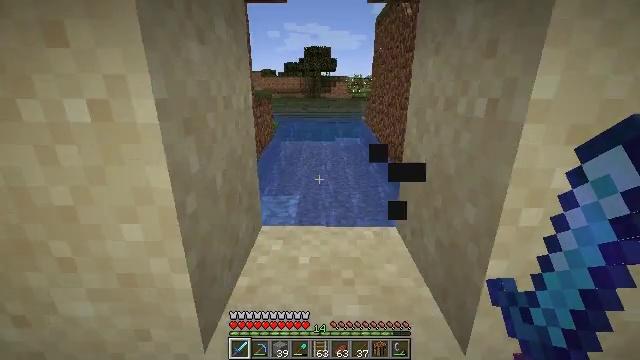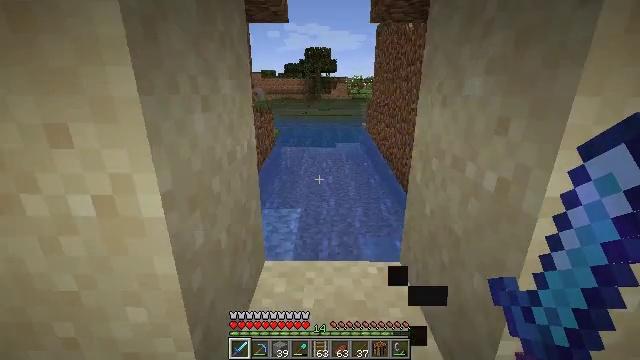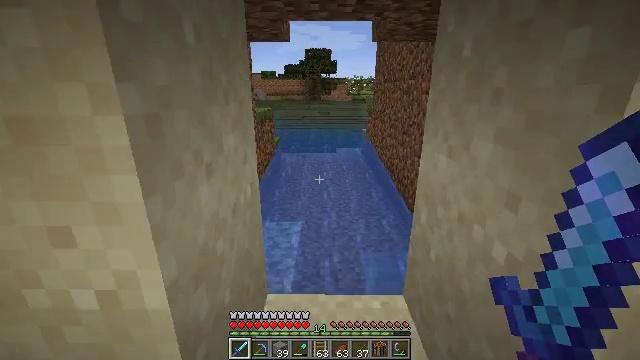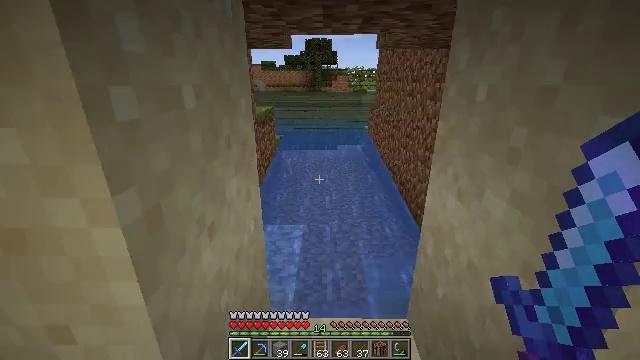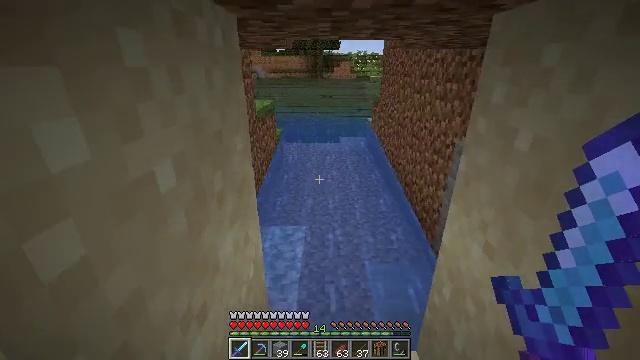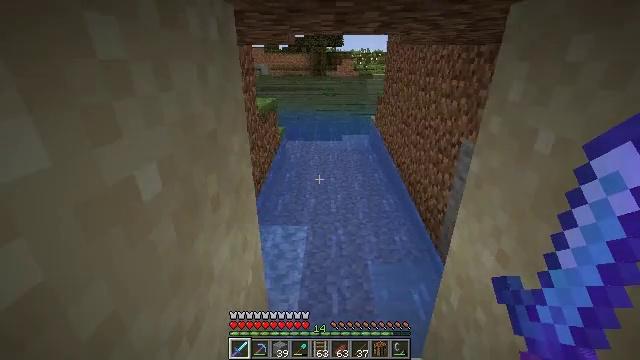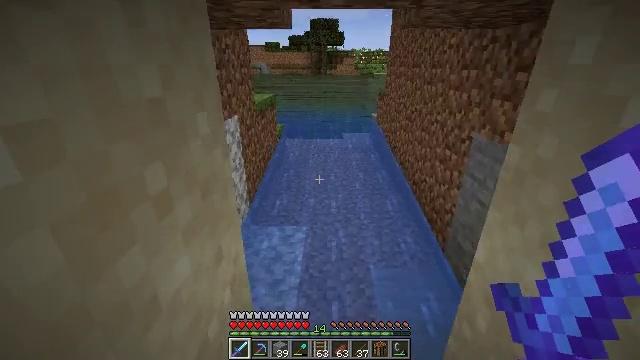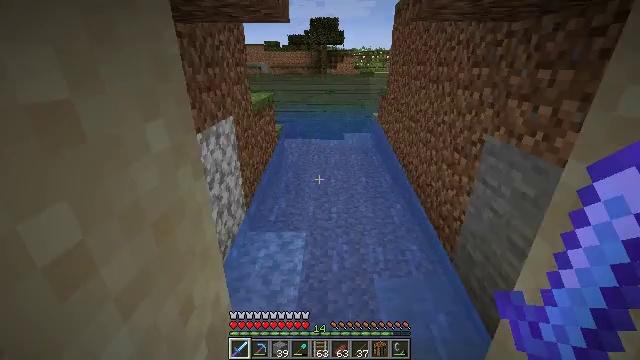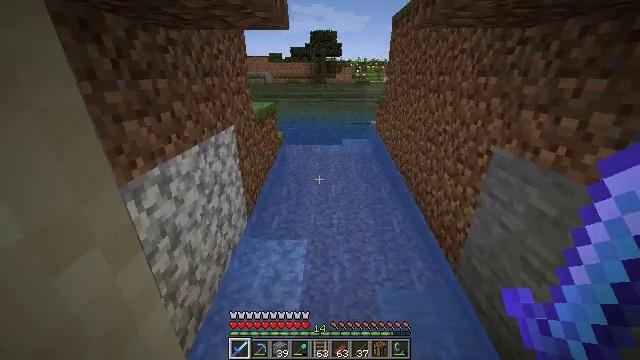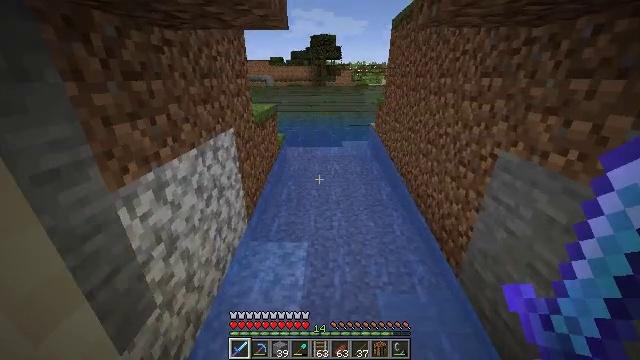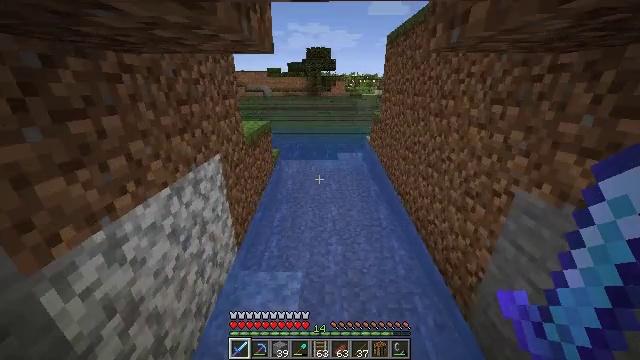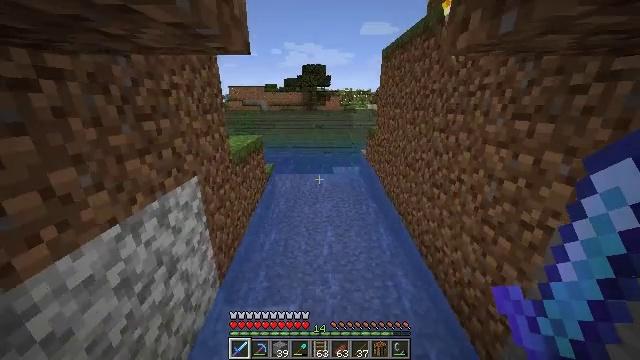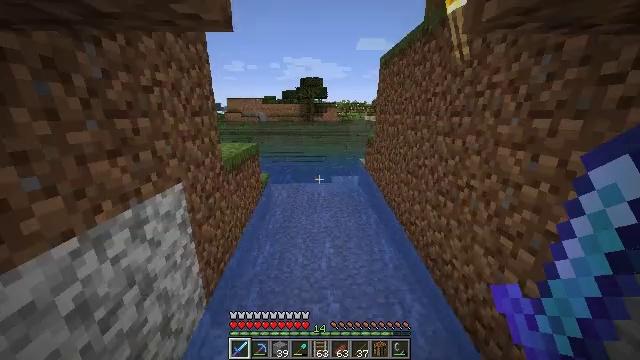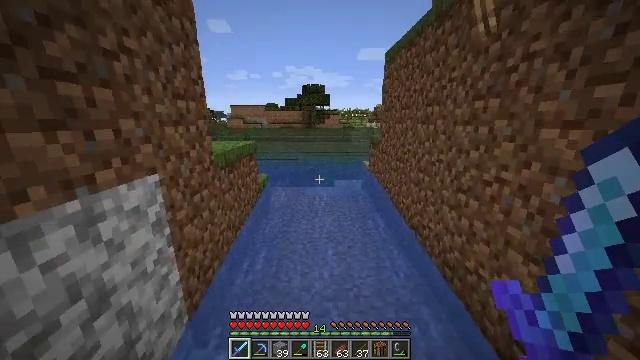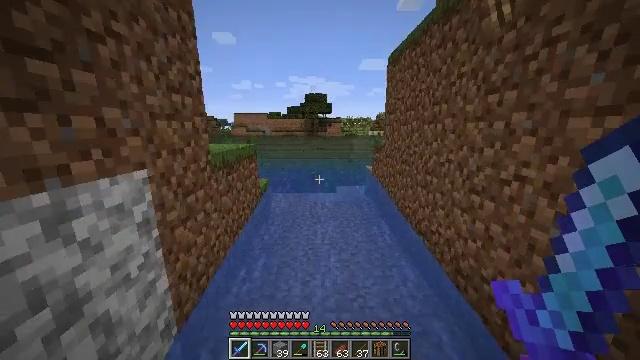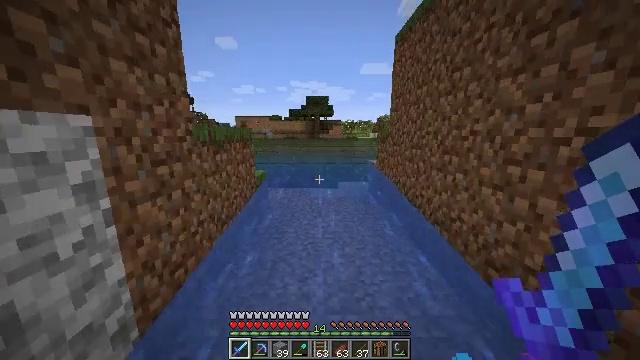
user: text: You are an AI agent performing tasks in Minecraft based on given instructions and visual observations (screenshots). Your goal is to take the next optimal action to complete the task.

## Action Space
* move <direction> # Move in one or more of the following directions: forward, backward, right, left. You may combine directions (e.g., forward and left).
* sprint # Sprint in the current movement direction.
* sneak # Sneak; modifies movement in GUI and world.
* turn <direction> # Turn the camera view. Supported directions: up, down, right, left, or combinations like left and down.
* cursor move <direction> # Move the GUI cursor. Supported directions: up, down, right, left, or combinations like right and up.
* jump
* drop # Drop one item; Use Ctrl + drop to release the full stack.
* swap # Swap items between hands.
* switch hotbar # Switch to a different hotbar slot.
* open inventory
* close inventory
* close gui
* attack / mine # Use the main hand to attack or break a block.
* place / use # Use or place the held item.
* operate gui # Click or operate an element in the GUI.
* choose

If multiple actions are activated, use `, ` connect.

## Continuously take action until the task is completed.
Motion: motion action
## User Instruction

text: Kill mobs.
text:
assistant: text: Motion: move forward, jump
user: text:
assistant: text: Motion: move forward, jump
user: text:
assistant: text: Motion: move forward, turn down
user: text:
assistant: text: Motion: move forward and move right, turn down
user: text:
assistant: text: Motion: move forward and move right
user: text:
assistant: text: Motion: move forward
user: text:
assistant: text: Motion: move forward, sprint
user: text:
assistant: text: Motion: move forward, sprint
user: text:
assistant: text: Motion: move forward, sprint
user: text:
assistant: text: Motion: move forward, sprint, turn right and up, jump
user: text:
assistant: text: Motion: move forward, sprint, turn right and up, jump
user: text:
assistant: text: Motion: move forward, sprint, turn up, jump
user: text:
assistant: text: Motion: move forward, sprint, turn up, jump
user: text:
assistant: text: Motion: move forward, sprint, turn up, jump
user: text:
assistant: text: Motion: move forward, sprint, turn up, jump
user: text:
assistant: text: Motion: move forward, sprint, turn up, jump
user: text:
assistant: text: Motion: move forward, sprint, turn left and up, jump
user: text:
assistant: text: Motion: move forward, sprint, turn left and up, jump
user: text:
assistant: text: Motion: move forward, sprint, turn left and up, jump
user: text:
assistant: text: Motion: move forward, sprint, turn left, jump
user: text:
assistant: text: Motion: move forward, sprint, turn left, jump
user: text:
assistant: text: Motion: move forward, sprint, jump
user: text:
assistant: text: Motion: move forward, sprint, jump
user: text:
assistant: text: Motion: move forward, sprint, jump
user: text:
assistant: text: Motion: move forward, sprint, jump
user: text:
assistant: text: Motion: move forward, sprint, jump
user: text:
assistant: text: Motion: move forward, sprint, turn down, jump
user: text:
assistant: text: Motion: move forward, sprint, jump
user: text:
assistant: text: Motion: move forward, sprint, jump
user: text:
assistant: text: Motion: move forward, sprint, turn left, jump